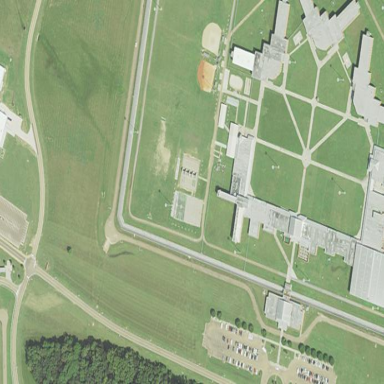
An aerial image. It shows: Prison.